Field crop: maize
Growth stage: 2
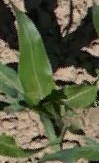
Species: maize